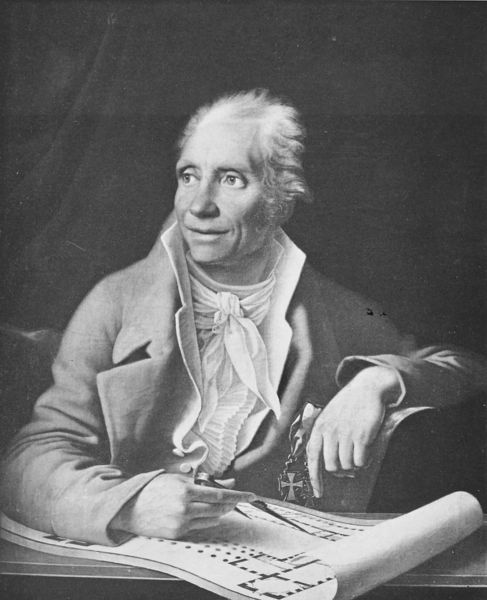
Titel: Porträt von C. F. Hansen
Künstler: Conrad Christian August Böhndel
Institution: Kopenhagen, Kunstakademie
Schlagwörter: hand, kopf, mann, finger, grau, mund, nase, schwarz, weiss, schleife, alt, anzug, hemd, jacke, augen, kragen, herr, portrait, porträt, vorhang, haare, mantel, halstuch, kreuz, orden, plan, architekt, planung, baumeister, zirkel